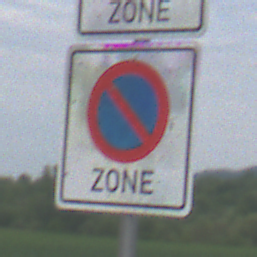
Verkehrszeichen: BeginnEingeschraenktesHalteverbotZone
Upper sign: BeginnZone30
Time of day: Midday
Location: Outdoor (RoadRail)
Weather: PartlyCloudy
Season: NotSpecified
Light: Natural